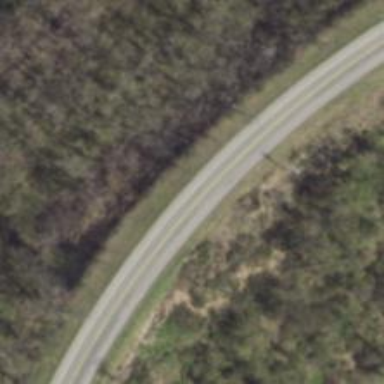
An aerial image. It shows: Asphalt road classified as primary highway.